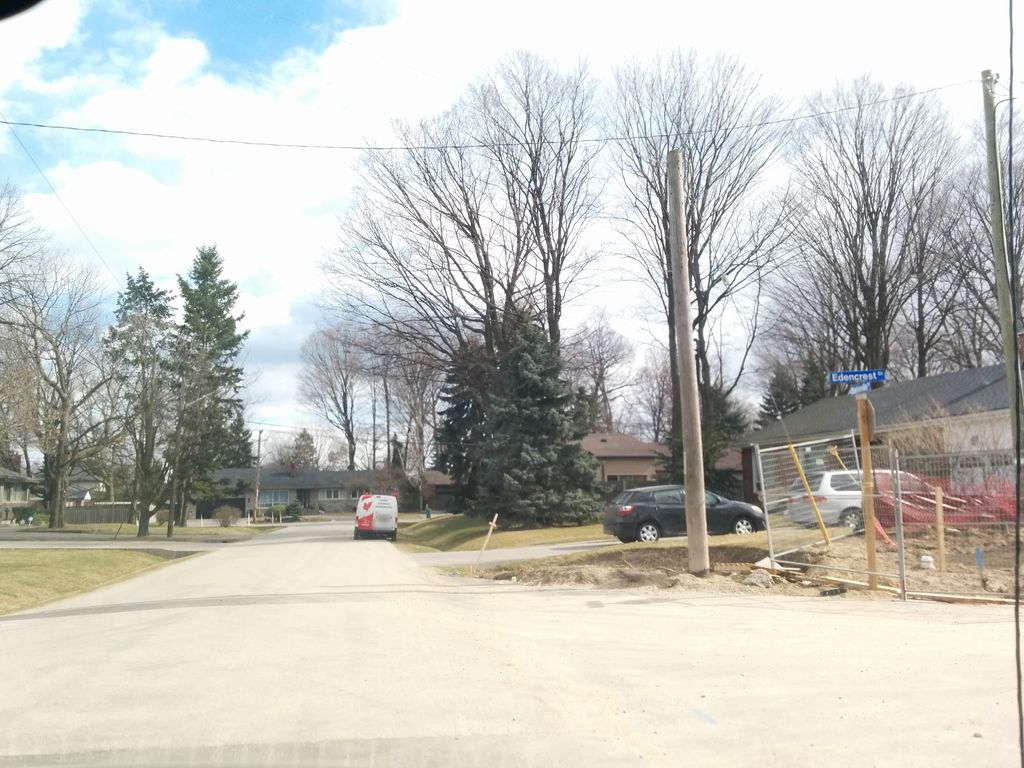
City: toronto